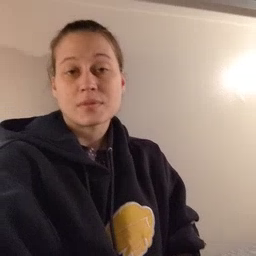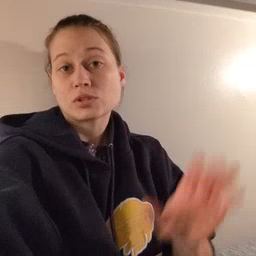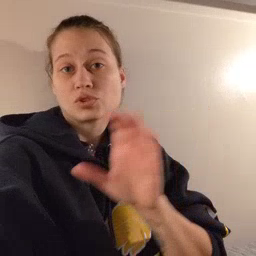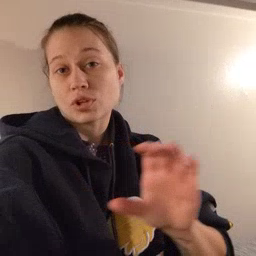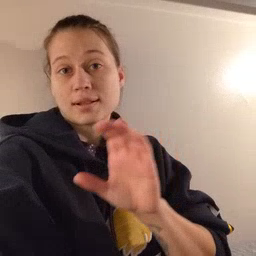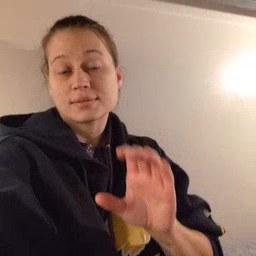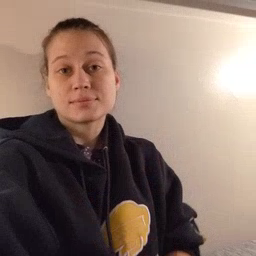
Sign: chocolate